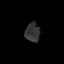
Tissue: skin
Cell type: T cells
Senescence score: 0.2502
Nuclear area (px): 270
Mean DAPI intensity: 52.559